Interaction volume radius: 10 \u00c5
Interaction volume height: 20 \u00c5
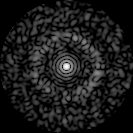
Disorder parameter: 0.8492